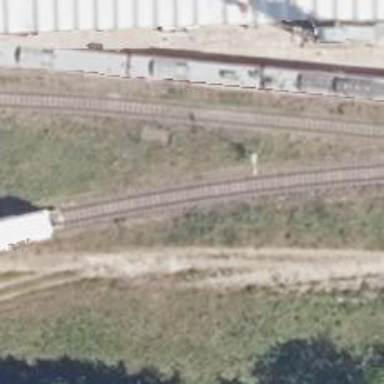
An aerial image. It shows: Railway spur service.